Pattern: ErodeDilate
Description: Randomly add the erosion or dilation effect onto an image.
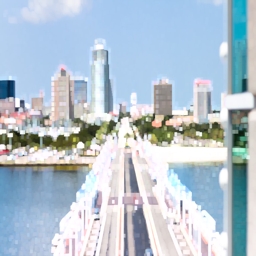
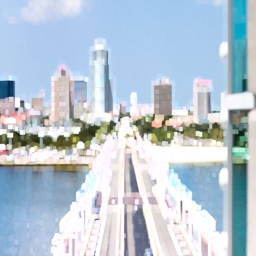
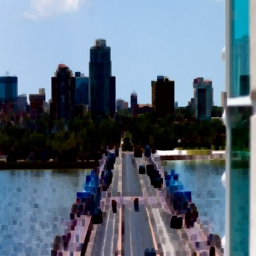
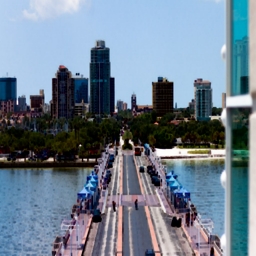